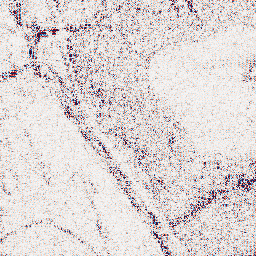
Category: wavelet
Decomposition family: wavelet_dwt
Decomposition parameters: wavelet: db8
level: 1
Upsampling method: fft_zeropad
Upsampling parameters: scale: 4
Upsampling scale: 4